Interaction volume radius: 5 \u00c5
Interaction volume height: 20 \u00c5
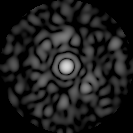
Disorder parameter: 0.8526